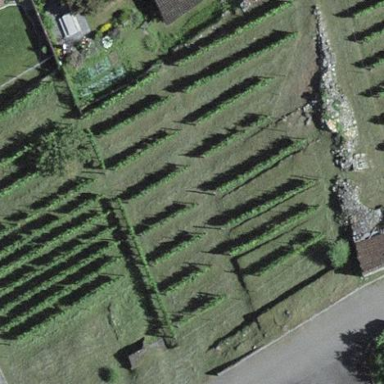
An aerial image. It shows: Vineyard.